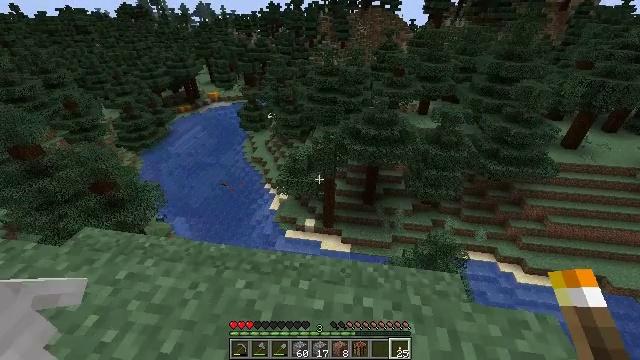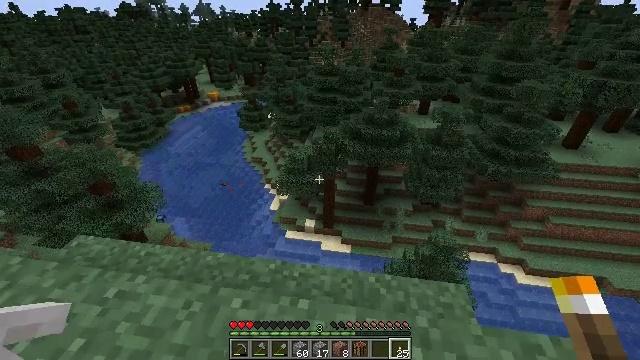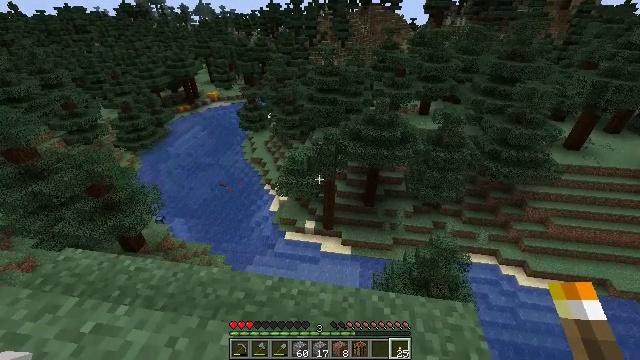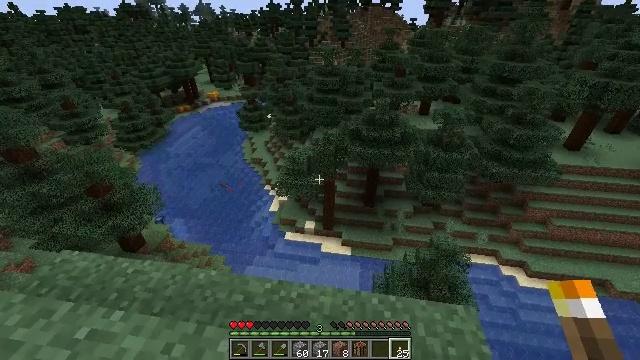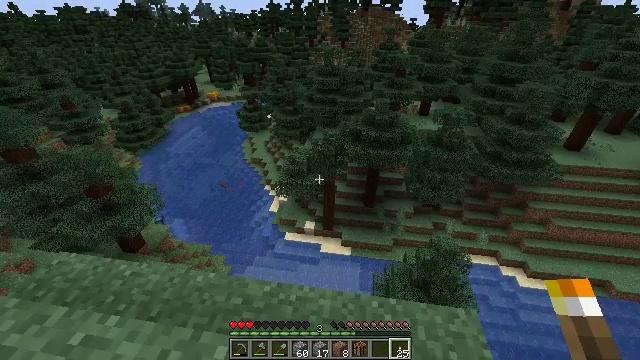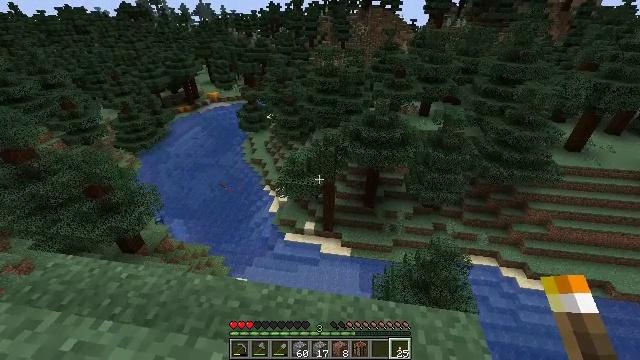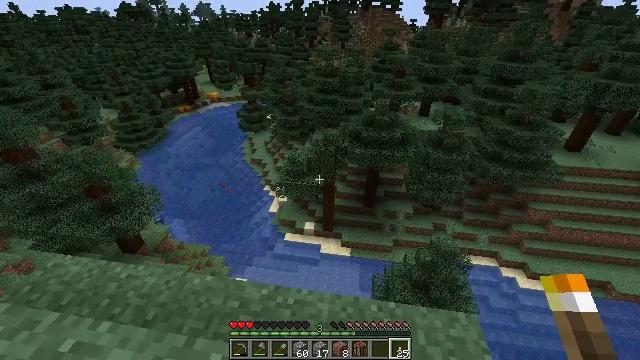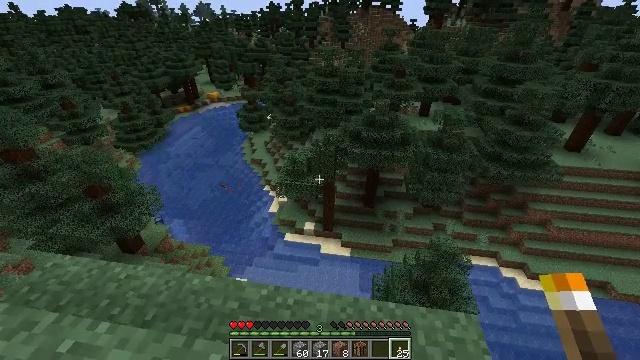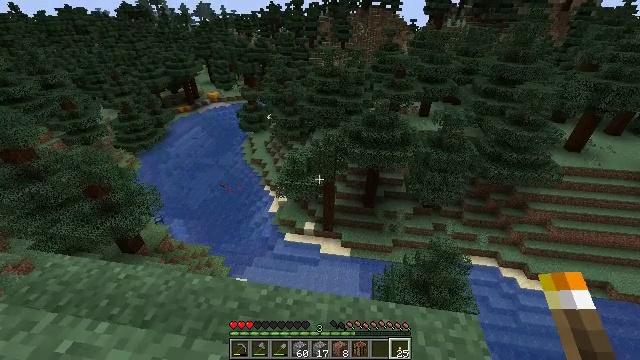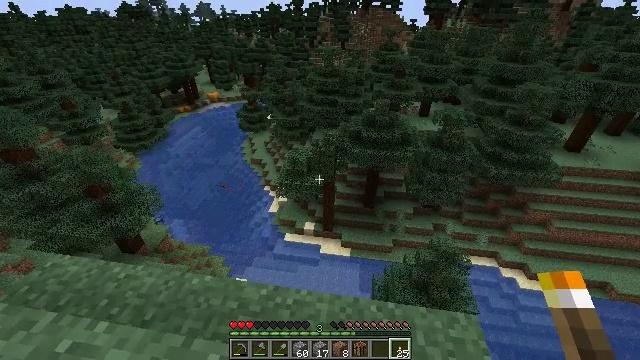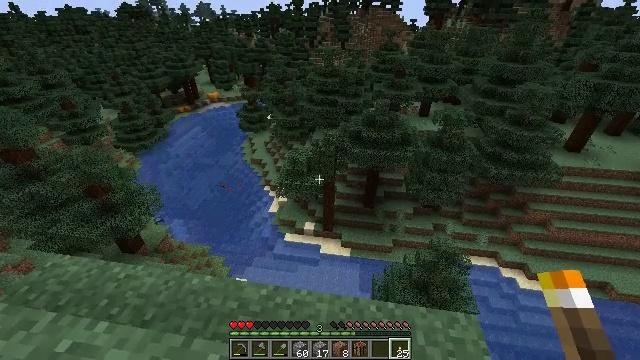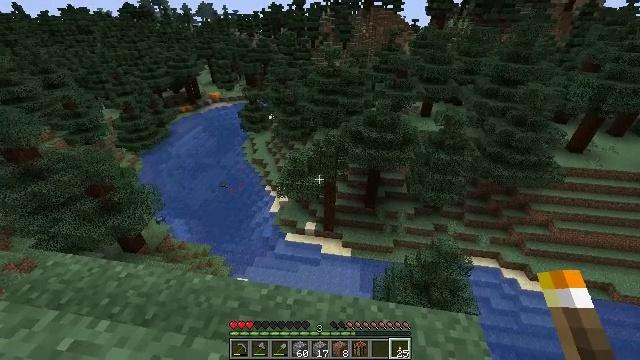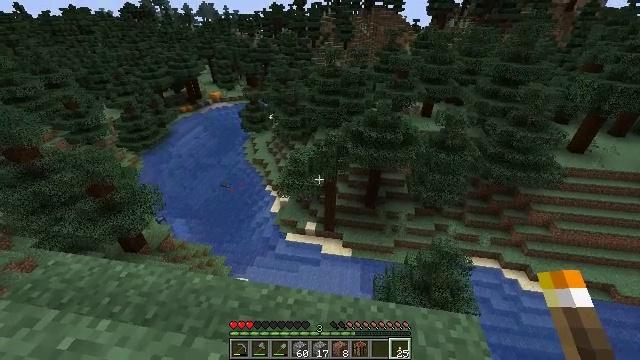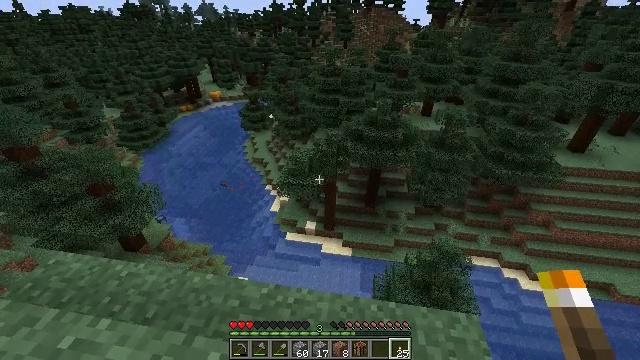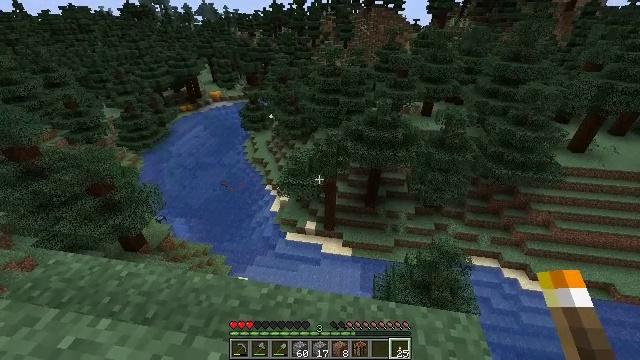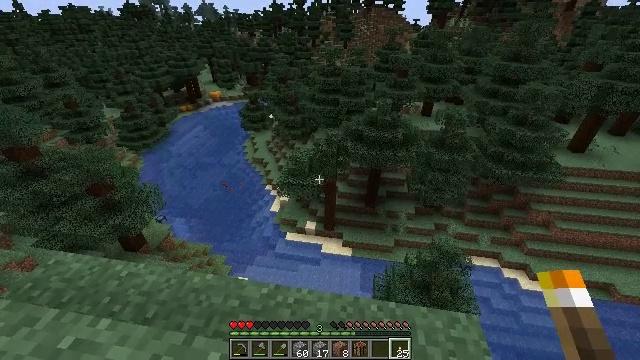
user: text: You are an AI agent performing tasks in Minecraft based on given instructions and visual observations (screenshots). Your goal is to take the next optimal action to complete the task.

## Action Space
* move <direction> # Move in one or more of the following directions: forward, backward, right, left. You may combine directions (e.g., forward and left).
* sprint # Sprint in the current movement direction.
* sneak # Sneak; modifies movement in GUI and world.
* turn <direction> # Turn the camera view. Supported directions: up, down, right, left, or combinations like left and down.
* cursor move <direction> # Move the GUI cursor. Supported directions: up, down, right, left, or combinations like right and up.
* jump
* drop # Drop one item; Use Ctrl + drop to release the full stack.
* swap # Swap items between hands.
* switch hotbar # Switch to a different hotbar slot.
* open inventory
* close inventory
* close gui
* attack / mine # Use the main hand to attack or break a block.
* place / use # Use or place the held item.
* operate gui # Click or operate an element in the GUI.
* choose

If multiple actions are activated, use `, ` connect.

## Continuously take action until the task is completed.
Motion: motion action
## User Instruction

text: Kill aquatic mobs.
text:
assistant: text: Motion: move forward
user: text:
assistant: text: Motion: no_op
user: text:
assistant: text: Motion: no_op
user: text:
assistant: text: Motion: no_op
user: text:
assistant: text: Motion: no_op
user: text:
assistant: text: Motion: no_op
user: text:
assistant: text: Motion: no_op
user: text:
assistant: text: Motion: no_op
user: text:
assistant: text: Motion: no_op
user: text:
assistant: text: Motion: no_op
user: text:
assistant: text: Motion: no_op
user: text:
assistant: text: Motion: no_op
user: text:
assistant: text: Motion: no_op
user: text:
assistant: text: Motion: no_op
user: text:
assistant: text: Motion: no_op
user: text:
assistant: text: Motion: no_op
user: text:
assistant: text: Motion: turn left
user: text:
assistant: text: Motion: turn left
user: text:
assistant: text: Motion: turn left
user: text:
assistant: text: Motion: turn left
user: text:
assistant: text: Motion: no_op
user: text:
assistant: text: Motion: no_op
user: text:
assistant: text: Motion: no_op
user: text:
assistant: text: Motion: no_op
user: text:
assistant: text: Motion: no_op
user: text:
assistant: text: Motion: no_op
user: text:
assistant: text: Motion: no_op
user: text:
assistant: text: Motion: no_op
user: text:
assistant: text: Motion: no_op
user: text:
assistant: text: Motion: no_op